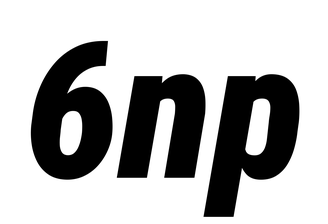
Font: Roboto-Italic_Condensed_Black_Italic